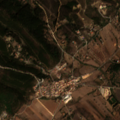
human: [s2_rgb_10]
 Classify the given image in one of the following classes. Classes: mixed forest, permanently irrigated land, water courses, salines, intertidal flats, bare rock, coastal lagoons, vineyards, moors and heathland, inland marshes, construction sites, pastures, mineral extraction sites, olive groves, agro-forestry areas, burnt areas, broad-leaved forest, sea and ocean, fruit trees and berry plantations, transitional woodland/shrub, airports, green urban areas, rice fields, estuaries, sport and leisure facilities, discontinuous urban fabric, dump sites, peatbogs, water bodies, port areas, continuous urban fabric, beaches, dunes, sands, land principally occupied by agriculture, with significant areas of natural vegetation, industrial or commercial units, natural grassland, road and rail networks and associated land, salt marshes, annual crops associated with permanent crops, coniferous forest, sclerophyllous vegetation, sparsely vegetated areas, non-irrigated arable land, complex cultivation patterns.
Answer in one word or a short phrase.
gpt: complex cultivation patterns, land principally occupied by agriculture, with significant areas of natural vegetation, broad-leaved forest, coniferous forest, sclerophyllous vegetation, transitional woodland/shrub